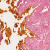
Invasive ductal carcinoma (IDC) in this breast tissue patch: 0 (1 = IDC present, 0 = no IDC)